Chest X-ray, PA view. Patient: 63 years old, sex M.
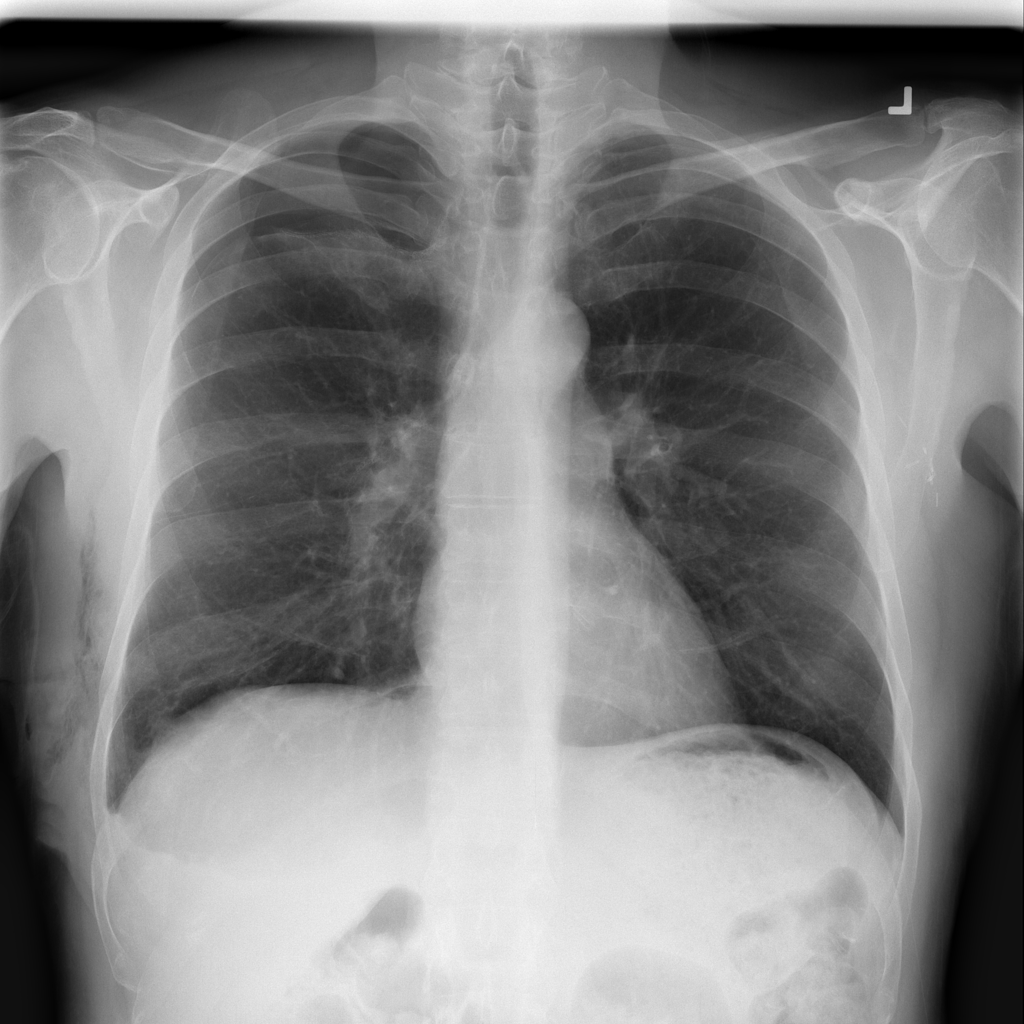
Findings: No Finding